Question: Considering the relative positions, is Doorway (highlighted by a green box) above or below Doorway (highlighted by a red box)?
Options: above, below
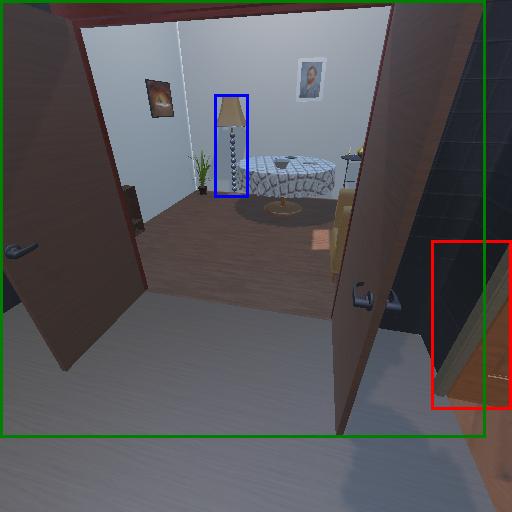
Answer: above